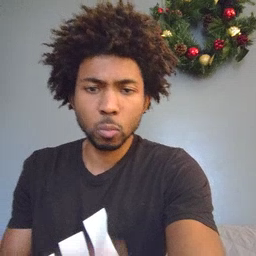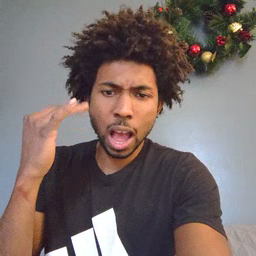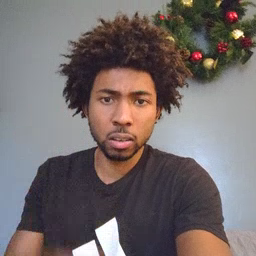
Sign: why